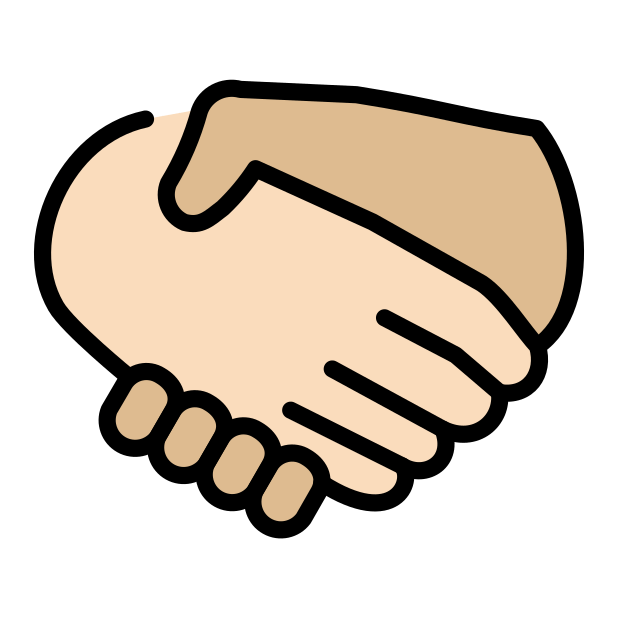
handshake: light skin tone, medium-light skin tone